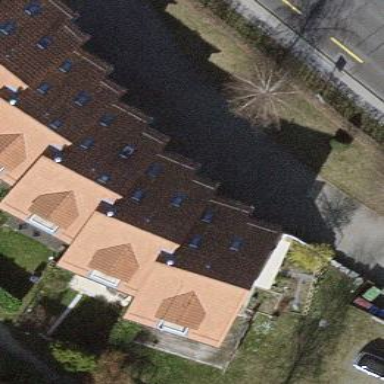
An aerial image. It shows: Simple house.